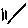
Label: line